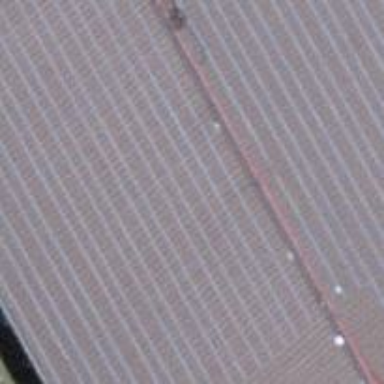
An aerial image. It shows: Solar photovoltaic panel generator.